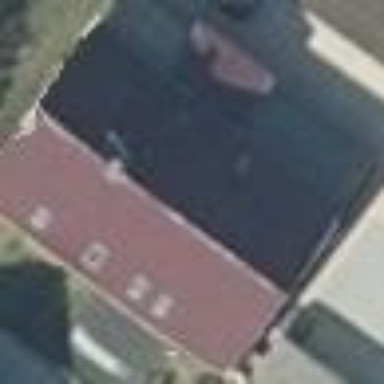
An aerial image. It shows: House with flat dark gray roof.